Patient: sex M, age 23
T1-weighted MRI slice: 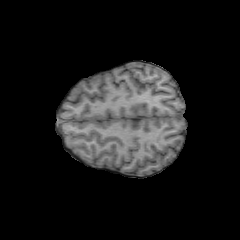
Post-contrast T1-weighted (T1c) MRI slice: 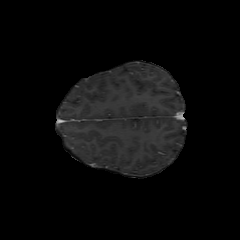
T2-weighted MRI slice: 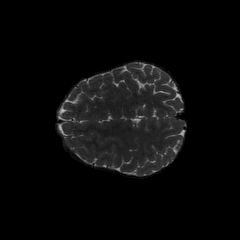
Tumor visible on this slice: no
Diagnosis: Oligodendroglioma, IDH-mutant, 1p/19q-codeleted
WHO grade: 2